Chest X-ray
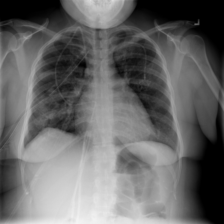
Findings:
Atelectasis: negative
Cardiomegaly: negative
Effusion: negative
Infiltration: negative
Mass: negative
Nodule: negative
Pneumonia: negative
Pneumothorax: positive
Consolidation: negative
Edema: negative
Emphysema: negative
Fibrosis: negative
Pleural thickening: negative
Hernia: negative